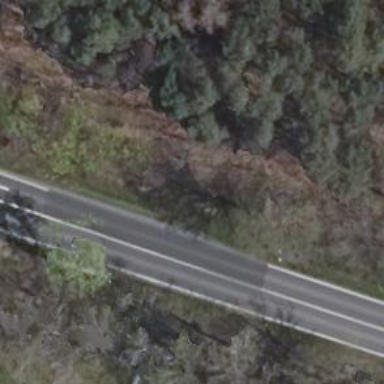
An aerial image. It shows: Asphalt road classified as primary highway.